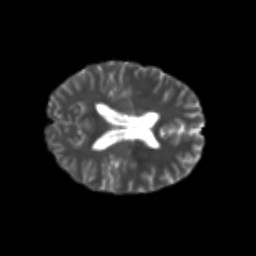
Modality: T2w
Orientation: axial
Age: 24
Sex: female
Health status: healthy
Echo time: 0.074 s